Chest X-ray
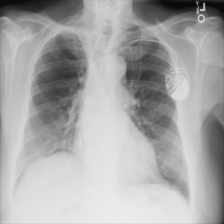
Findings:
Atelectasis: negative
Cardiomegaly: negative
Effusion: negative
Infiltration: negative
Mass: negative
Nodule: negative
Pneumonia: negative
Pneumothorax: negative
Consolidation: negative
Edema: negative
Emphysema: negative
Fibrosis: negative
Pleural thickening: negative
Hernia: negative